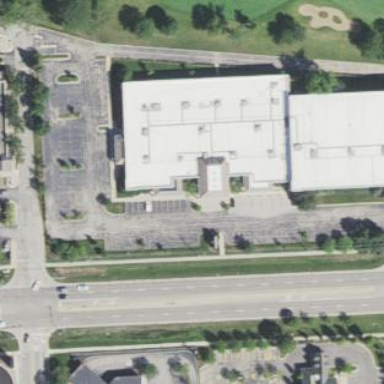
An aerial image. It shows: Retail building.